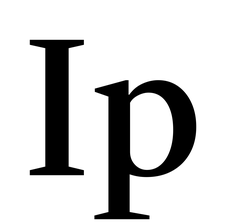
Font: LibreCaslonText_Medium